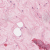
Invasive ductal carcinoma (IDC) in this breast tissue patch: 0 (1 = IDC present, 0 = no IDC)